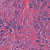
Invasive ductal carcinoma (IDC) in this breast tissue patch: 1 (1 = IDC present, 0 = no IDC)